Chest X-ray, PA view. Patient: 20 years old, sex F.
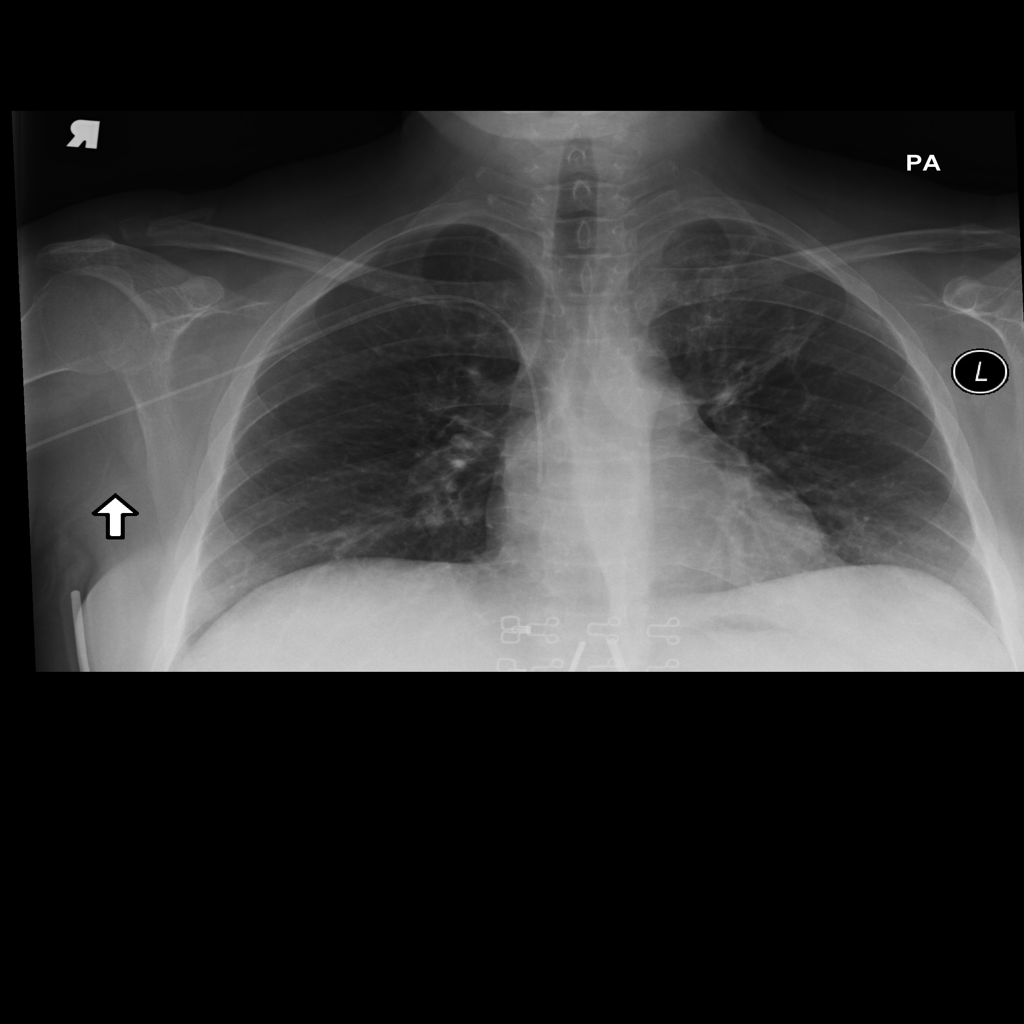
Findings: No Finding